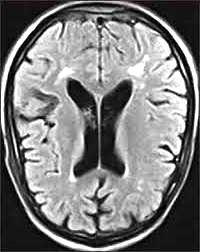
Label: notumor